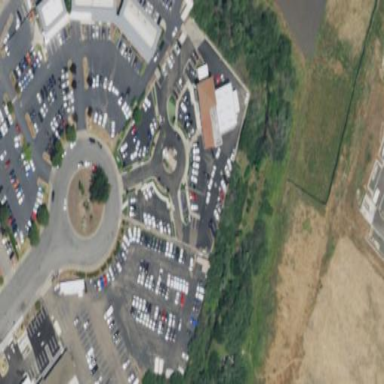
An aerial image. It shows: Car shop within retail area.